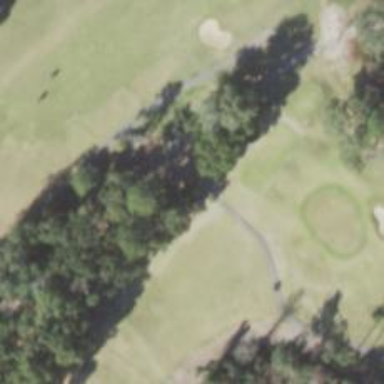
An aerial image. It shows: Path designated for golf carts.